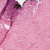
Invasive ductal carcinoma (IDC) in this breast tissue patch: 0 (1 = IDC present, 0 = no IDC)